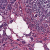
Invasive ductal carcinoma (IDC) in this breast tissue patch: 0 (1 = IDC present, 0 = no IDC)